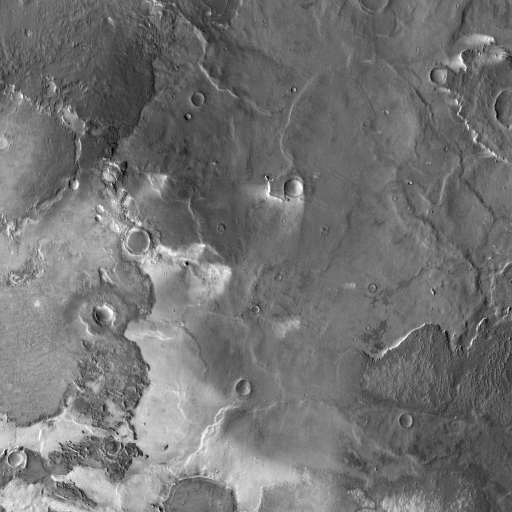
Crater classes present: Background, Other, Buried